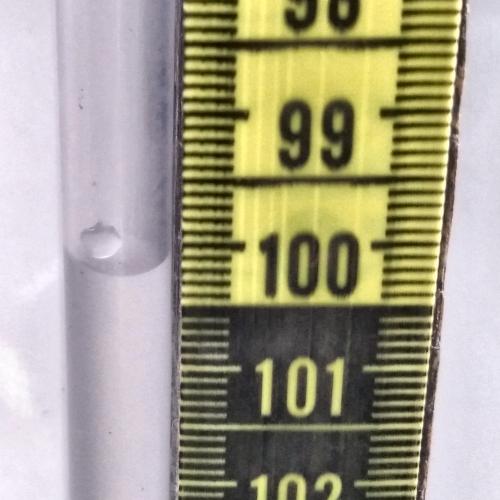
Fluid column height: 100.2 cm